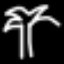
Label: palm tree